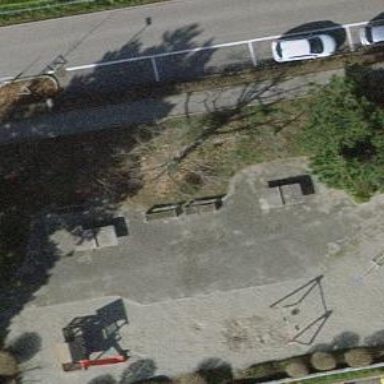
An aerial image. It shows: Playground area for leisure land.